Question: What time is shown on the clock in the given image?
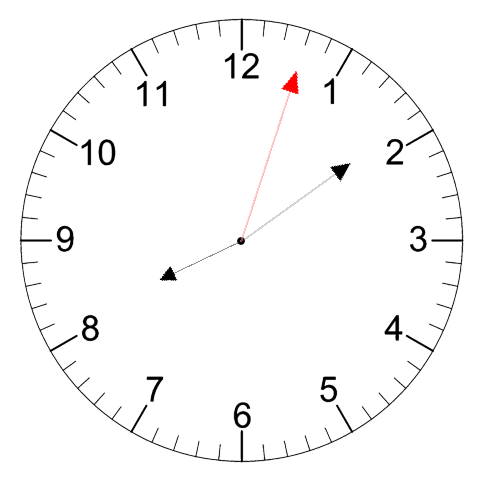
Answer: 08:09:03